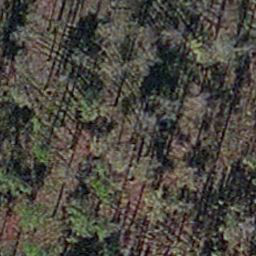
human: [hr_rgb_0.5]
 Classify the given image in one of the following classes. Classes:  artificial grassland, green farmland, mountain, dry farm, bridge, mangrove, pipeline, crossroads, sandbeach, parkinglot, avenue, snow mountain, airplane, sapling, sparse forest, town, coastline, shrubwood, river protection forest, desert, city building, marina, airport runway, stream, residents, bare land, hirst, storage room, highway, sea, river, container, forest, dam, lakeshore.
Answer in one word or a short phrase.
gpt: sapling